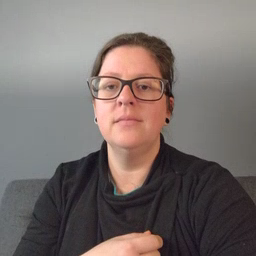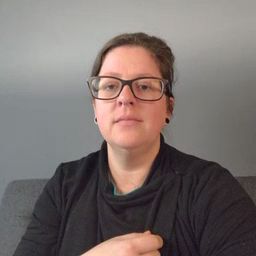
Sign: stuck